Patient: sex M, age 68
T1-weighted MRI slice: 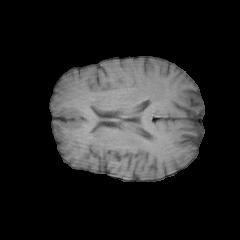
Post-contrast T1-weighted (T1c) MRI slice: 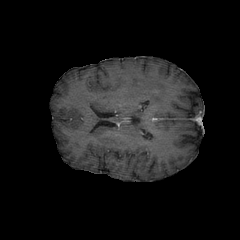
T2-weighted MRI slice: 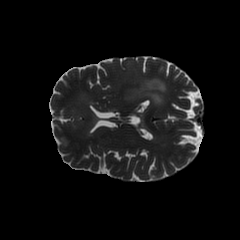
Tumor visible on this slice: yes
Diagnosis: Glioblastoma, IDH-wildtype
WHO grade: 4